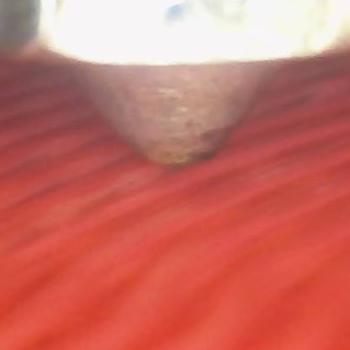
Flow rate: 33%